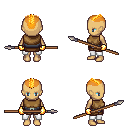
a pixel art fantasy rpg character, female body template, human, tanned skin, leather chest armor, white pants, light blonde short mohawk hairstyle, gold gloves, spear, four views (front, back, left, right), 2x2 character sprite sheet, small pixel art, hard edges, no anti-aliasing